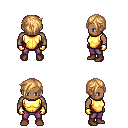
a pixel art fantasy rpg character, male body template, human, dark skin, gold chest armor, magenta pants, light blonde pixie cut hairstyle, gold gloves, brown shoes, four views (front, back, left, right), 2x2 character sprite sheet, small pixel art, hard edges, no anti-aliasing